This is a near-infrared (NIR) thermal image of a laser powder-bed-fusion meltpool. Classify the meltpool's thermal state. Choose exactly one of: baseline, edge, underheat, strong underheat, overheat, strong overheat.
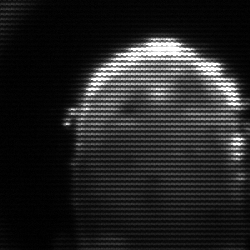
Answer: baseline